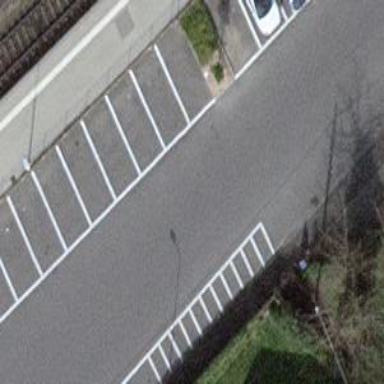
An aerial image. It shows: Motorcycle parking facility.